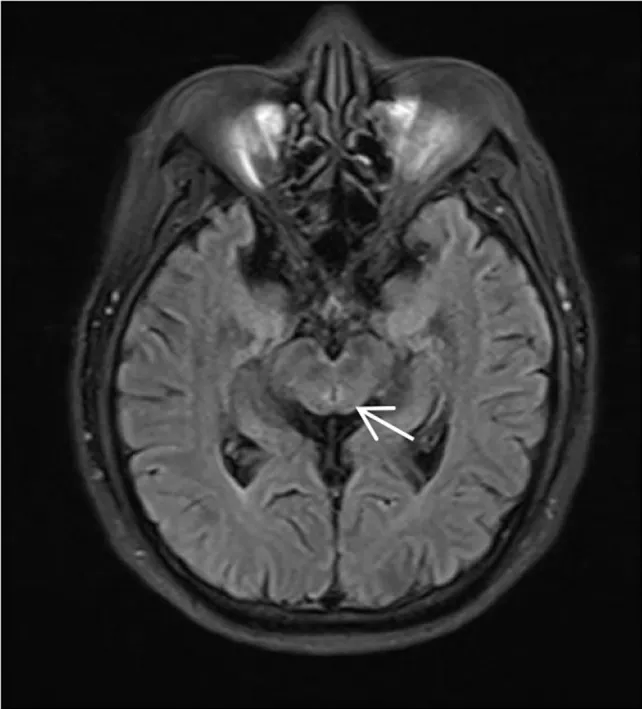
MRI of the patient during his first time in the hospital, T2/fluid-attenuated inversion recovery (FLAIR) showing abnormally high signals around the midbrain aqueduct (arrow).
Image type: radiology (mri)